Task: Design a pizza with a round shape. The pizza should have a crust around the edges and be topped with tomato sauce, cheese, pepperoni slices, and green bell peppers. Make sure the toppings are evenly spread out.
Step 114:
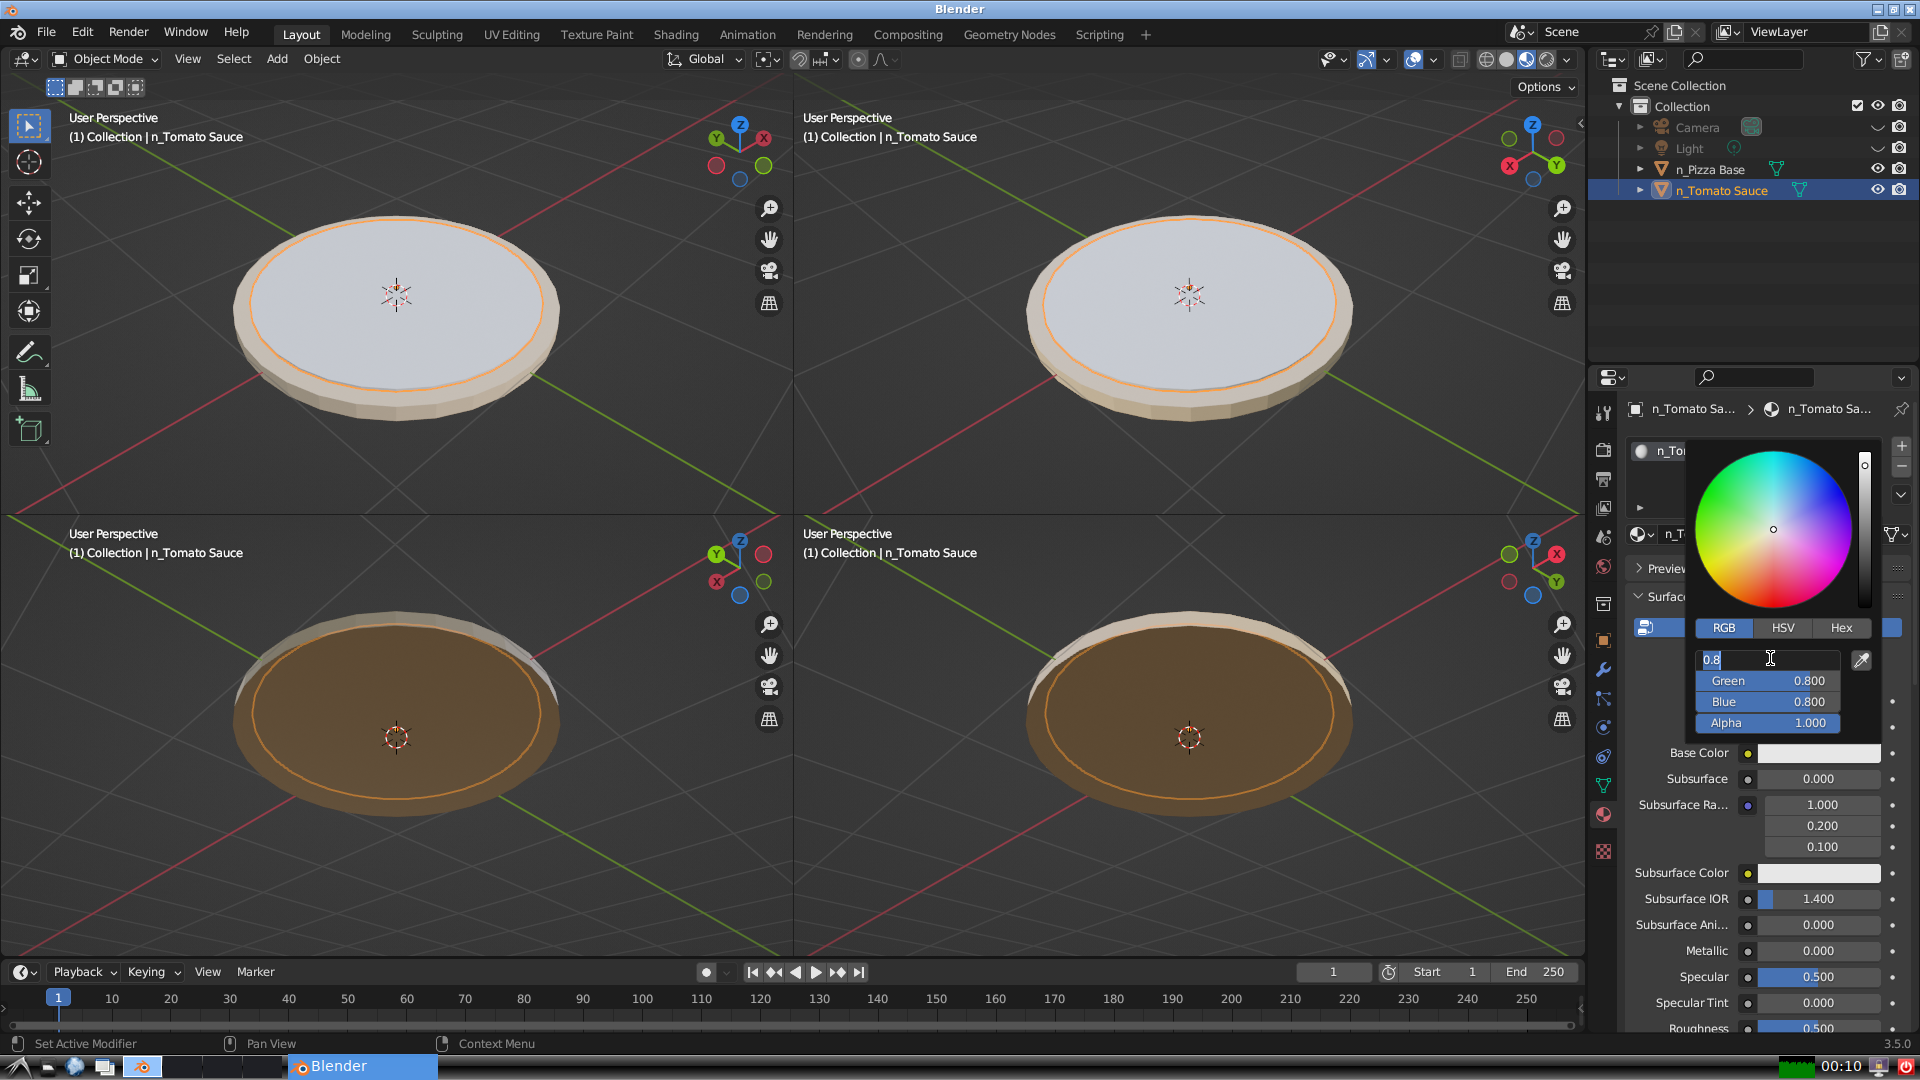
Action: input_text: 0.8